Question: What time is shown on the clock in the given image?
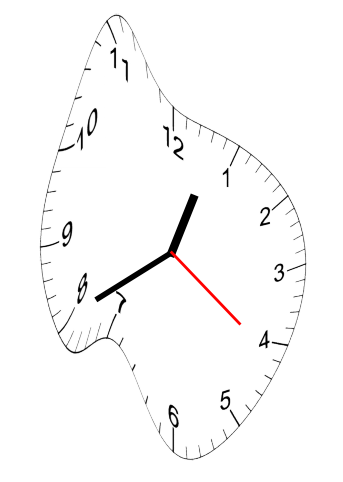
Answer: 12:40:21